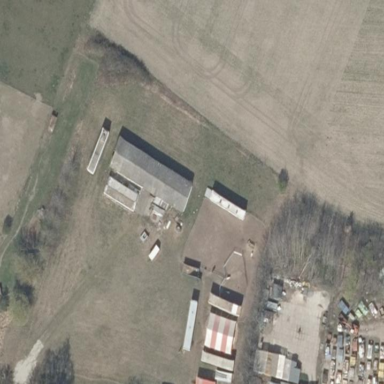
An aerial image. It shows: Farmyard area.